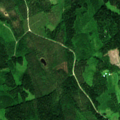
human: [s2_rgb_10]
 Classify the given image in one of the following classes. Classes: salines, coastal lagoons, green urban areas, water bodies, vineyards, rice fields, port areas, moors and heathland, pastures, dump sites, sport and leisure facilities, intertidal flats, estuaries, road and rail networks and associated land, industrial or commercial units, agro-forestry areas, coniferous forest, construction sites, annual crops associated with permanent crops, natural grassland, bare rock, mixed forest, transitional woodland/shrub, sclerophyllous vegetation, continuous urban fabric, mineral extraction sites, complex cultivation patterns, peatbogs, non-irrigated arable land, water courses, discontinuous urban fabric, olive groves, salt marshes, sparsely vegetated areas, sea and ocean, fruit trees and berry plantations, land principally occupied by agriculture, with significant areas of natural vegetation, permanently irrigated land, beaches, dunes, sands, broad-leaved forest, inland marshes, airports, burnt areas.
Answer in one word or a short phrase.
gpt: broad-leaved forest, coniferous forest, mixed forest